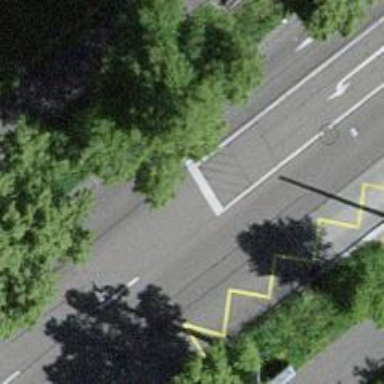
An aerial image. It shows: Road with traffic signals for signaling.